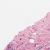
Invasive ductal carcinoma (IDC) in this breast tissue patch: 1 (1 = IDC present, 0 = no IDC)